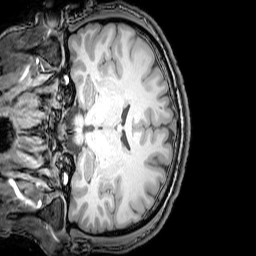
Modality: T1w
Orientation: coronal
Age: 26
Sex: male
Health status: healthy
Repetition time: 0.081 s
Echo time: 0.037 s